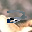
Label: 2